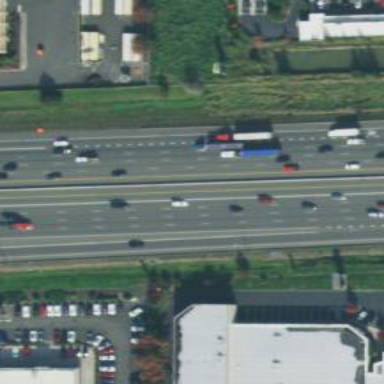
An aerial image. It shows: Motorway link.